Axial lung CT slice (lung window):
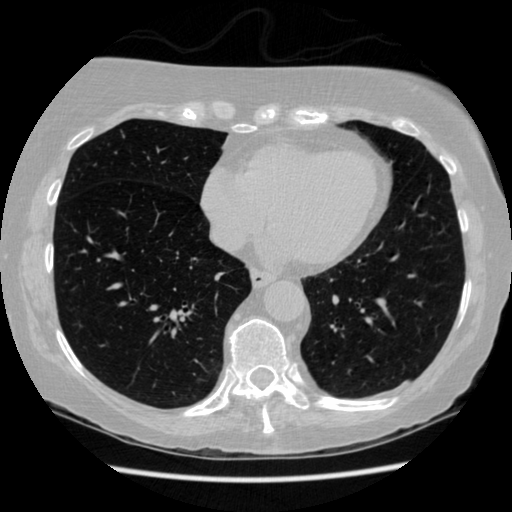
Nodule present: no